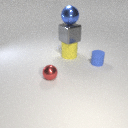
large yellow rubber cylinder behind small red metal sphere